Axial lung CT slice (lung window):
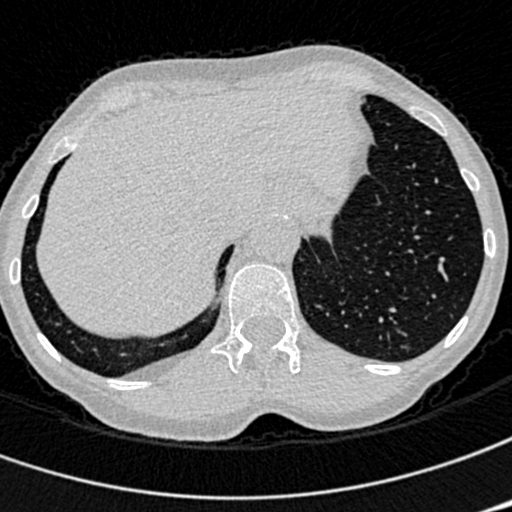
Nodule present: no